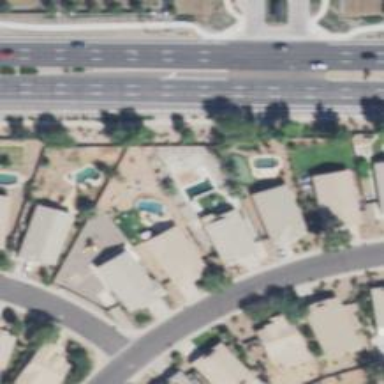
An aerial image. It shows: Outdoor inground swimming pool in leisure land.